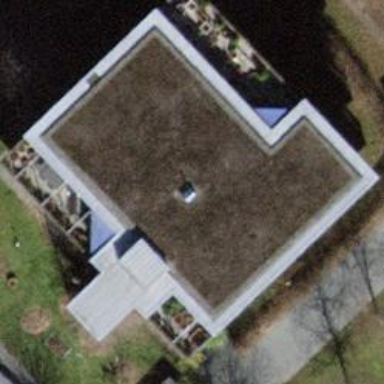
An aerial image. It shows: Building with flat roof.